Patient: sex M, age 58
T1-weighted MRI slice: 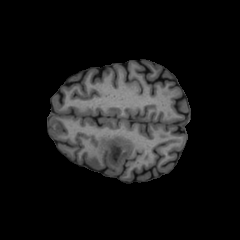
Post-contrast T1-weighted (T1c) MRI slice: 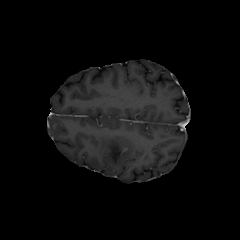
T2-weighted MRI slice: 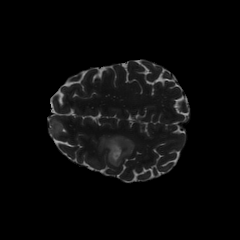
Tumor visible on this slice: yes
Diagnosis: Glioblastoma, IDH-wildtype
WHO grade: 4